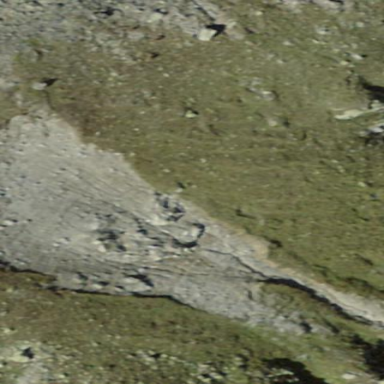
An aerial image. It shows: Natural scree.